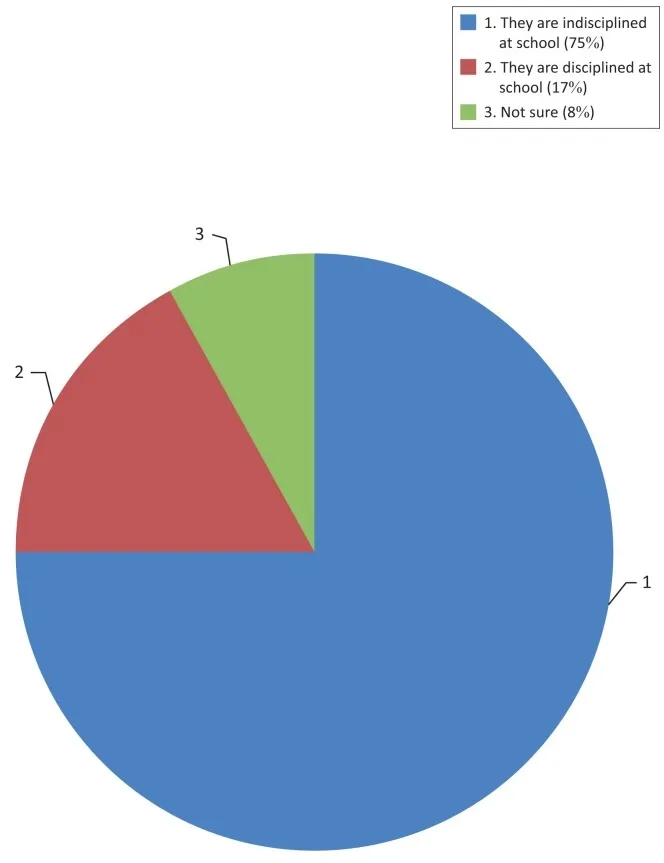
Left-behind students and discipline issues at school.
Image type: pathology (immunostaining)